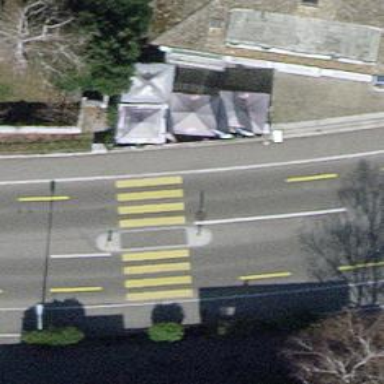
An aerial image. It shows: Uncontrolled zebra crossing on the road.